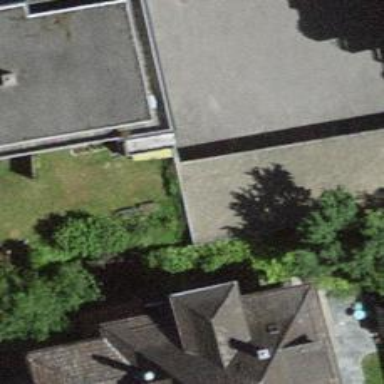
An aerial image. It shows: View of roof of building.